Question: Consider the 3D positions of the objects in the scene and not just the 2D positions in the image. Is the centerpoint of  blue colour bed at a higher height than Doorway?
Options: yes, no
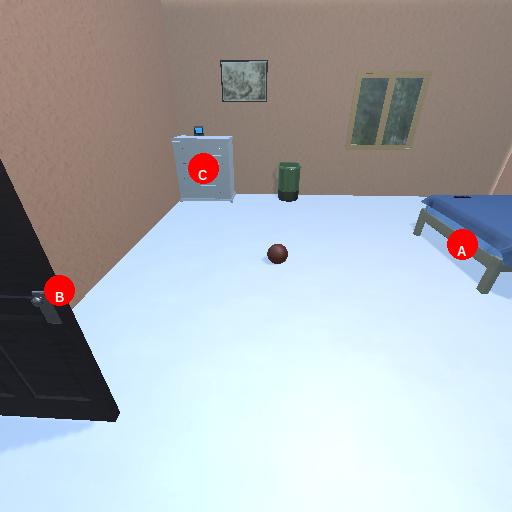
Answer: yes